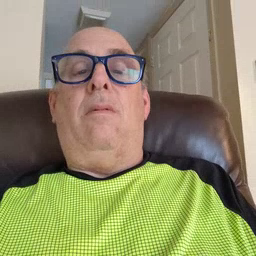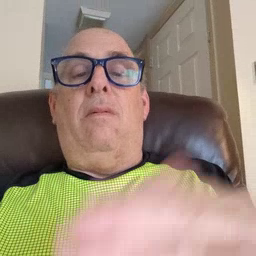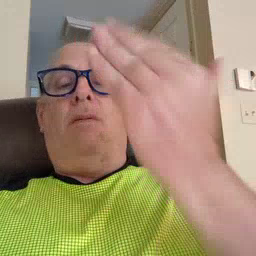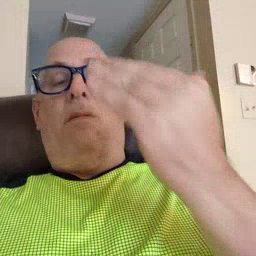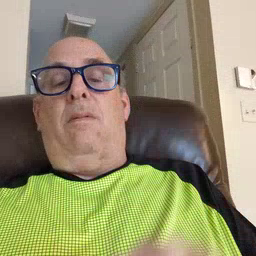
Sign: morning